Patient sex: M
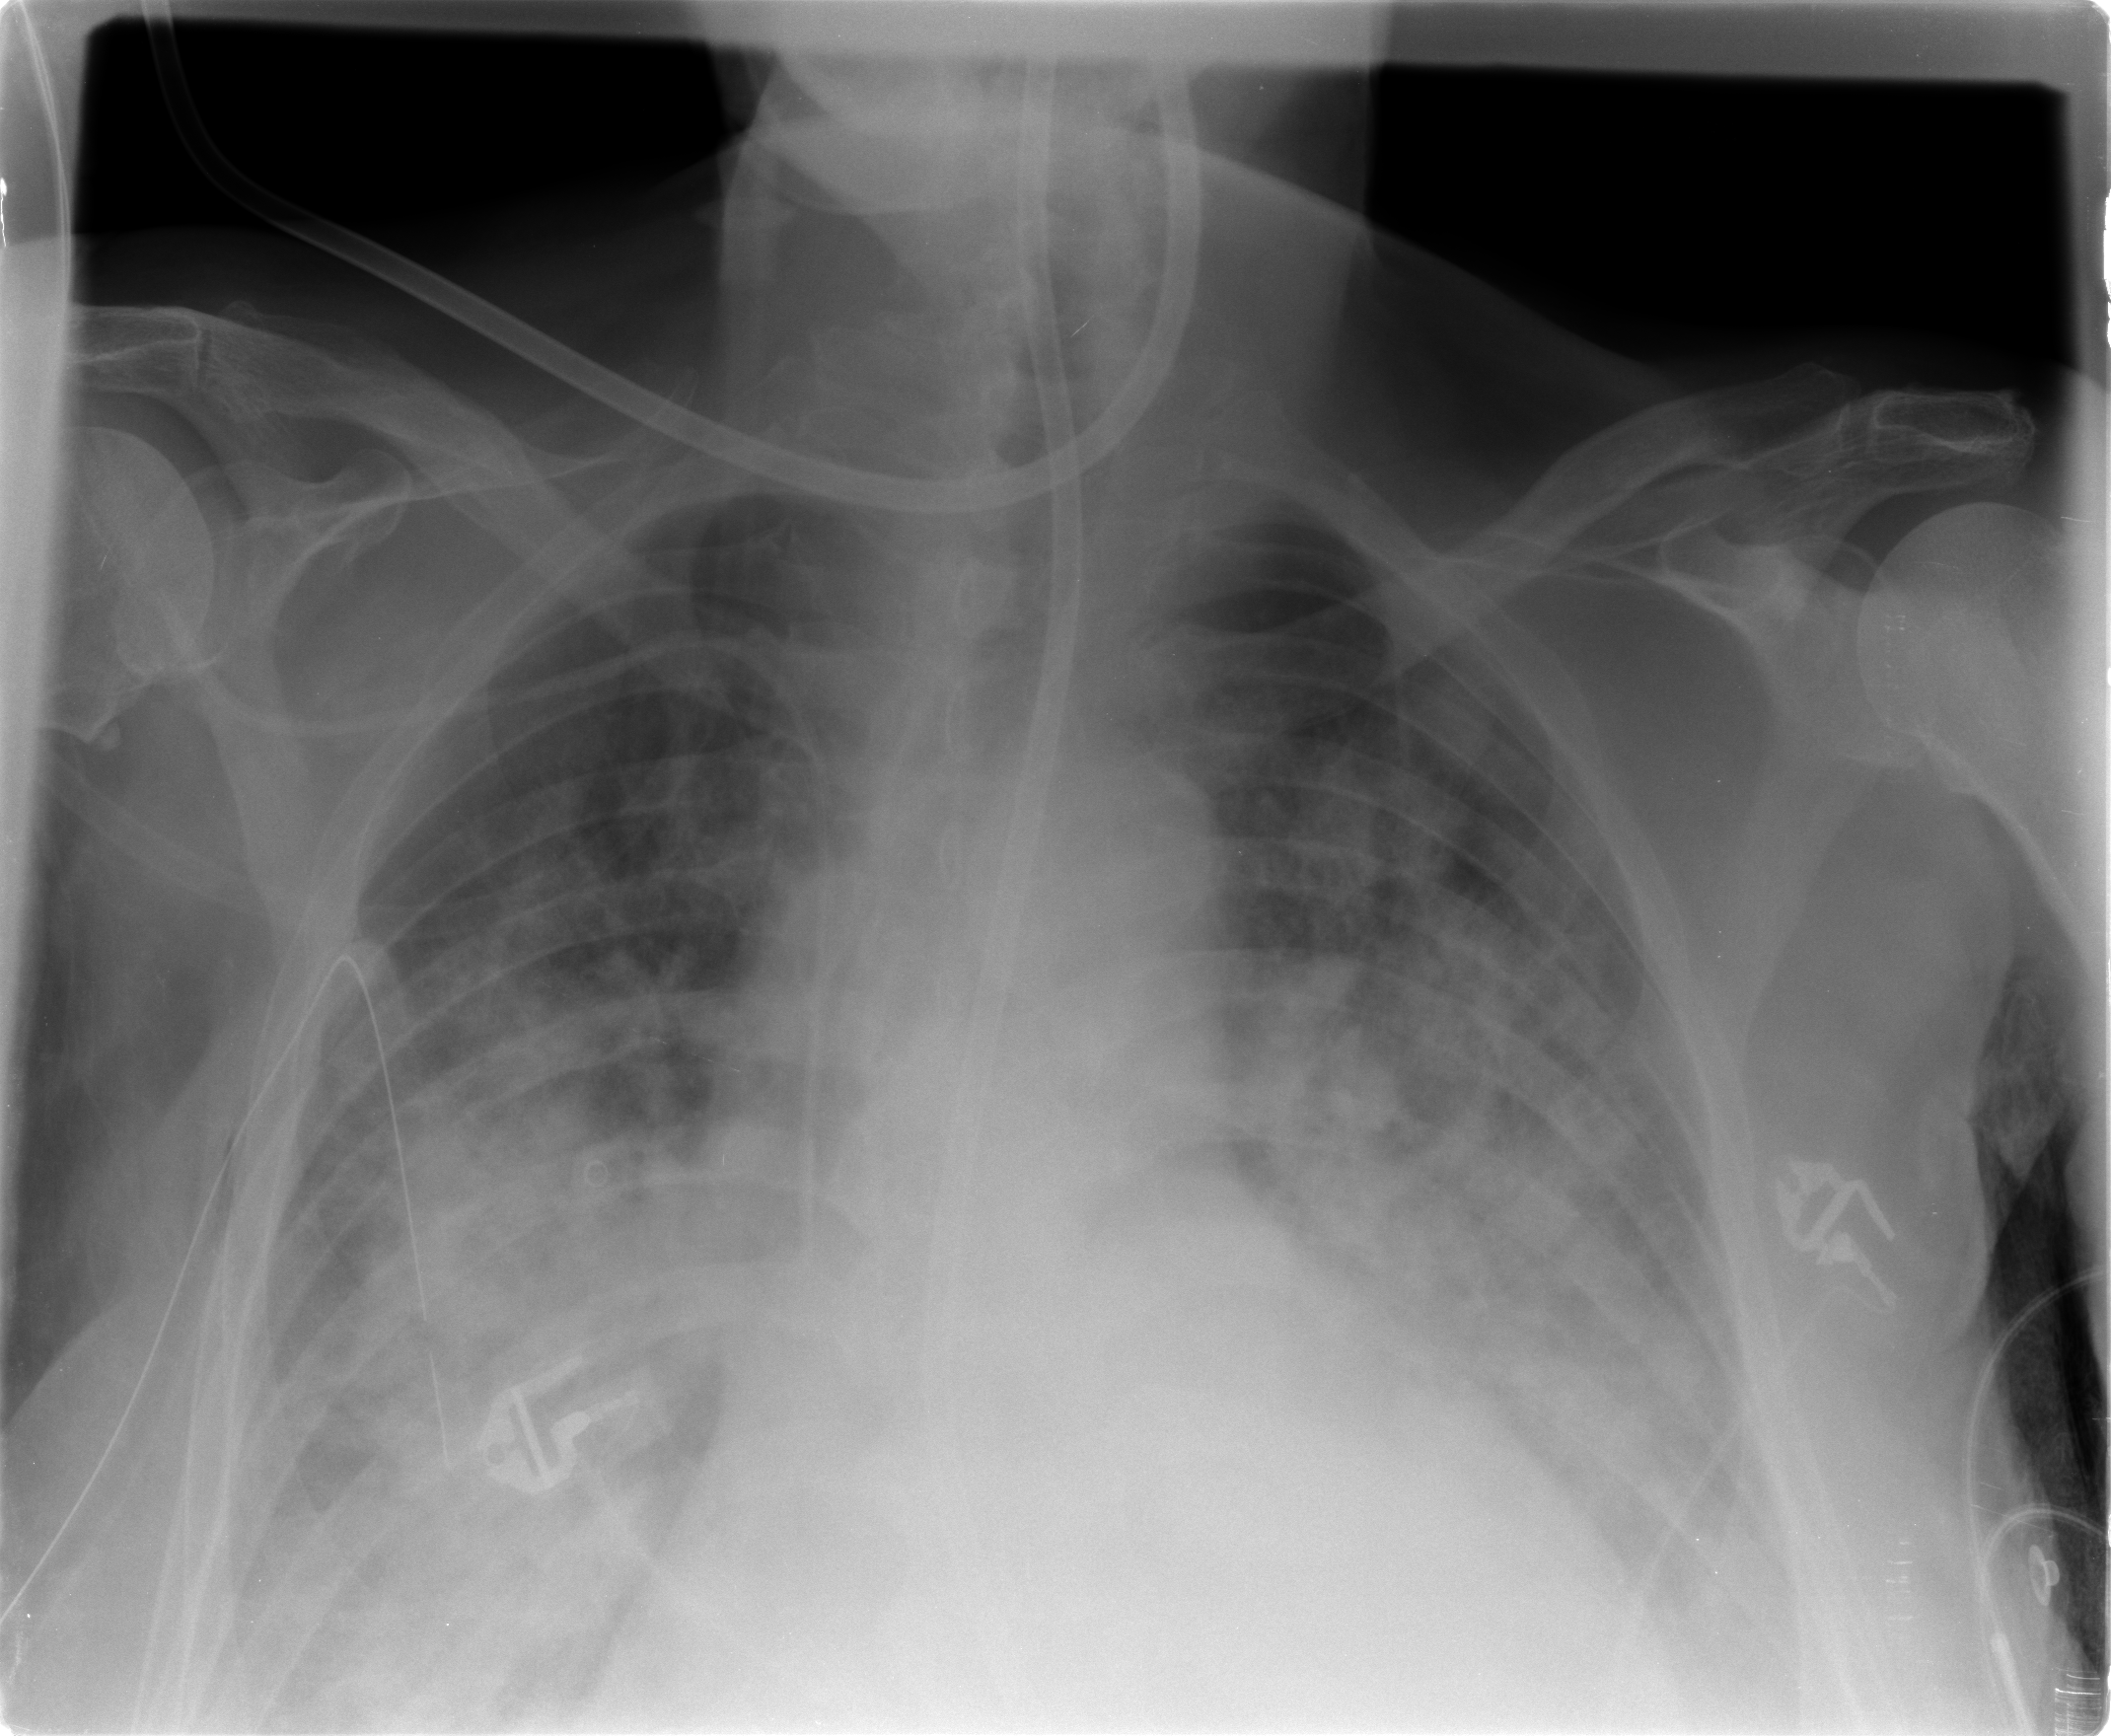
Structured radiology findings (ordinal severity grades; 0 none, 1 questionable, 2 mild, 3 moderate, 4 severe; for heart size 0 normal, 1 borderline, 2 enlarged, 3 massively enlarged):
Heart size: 2
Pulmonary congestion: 2
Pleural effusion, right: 2
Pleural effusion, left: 2
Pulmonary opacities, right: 3
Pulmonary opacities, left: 3
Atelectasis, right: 2
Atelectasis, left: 2